Interaction volume radius: 10 \u00c5
Interaction volume height: 20 \u00c5
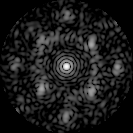
Disorder parameter: 0.5898